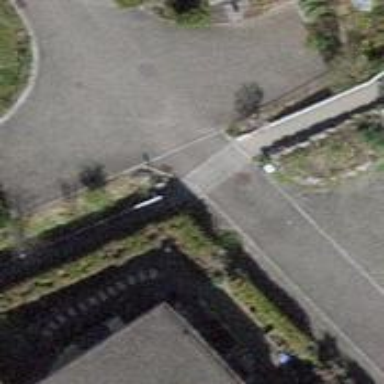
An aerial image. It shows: Hedge barrier.